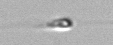
Label: flagellate_morphotype3